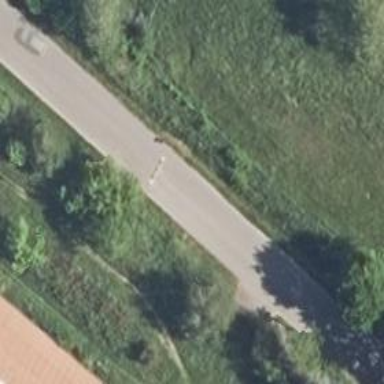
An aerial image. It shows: Bump for traffic calming.